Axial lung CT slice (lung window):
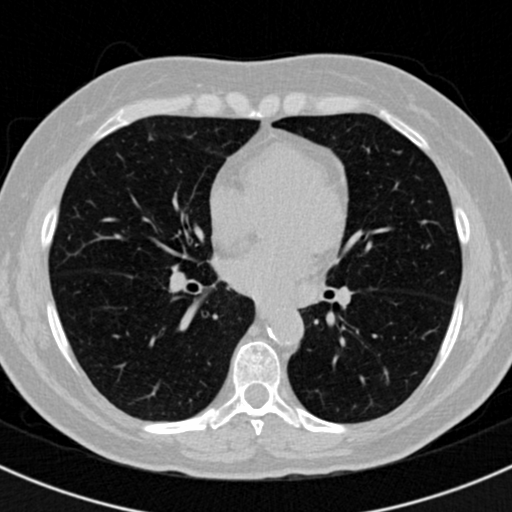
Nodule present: no